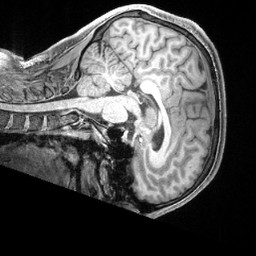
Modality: T1w
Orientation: sagittal
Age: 27
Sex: male
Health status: healthy
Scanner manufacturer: siemens
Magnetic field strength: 3 T
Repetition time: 2.4 s
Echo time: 0.00222 s